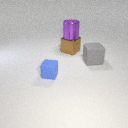
large gray rubber cube to the right of small blue rubber cube